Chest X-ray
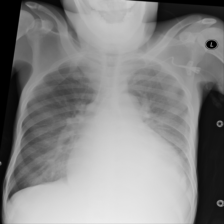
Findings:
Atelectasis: negative
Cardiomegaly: positive
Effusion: positive
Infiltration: negative
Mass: negative
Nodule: negative
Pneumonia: negative
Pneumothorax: negative
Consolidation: negative
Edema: negative
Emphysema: negative
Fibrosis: negative
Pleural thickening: negative
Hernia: negative